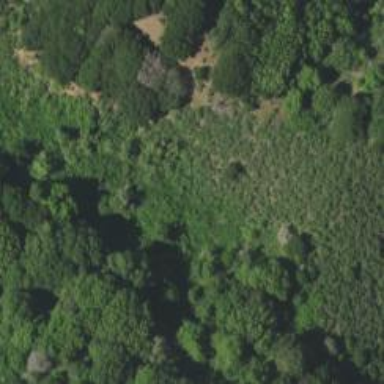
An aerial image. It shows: Area covered in scrub vegetation.